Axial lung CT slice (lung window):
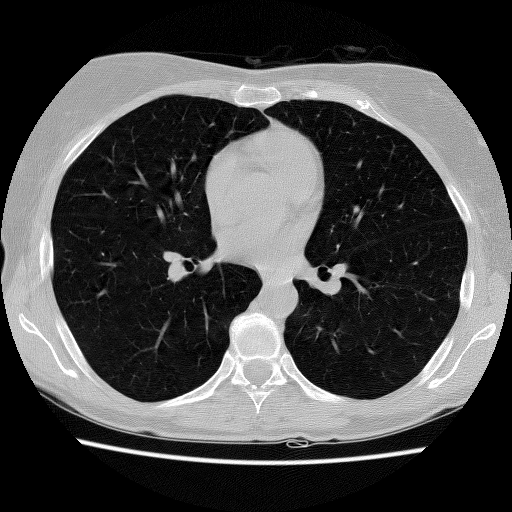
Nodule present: no